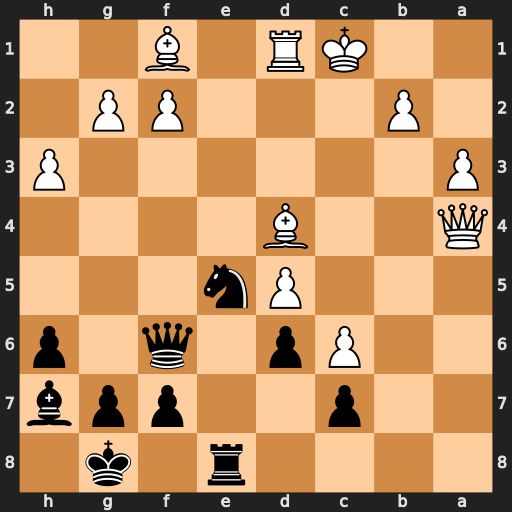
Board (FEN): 4r1k1/2p2ppb/2Pp1q1p/3Pn3/Q2B4/P6P/1P3PP1/2KR1B2
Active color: b
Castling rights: -
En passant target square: -
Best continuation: Qf4+ Rd2 Nf3 gxf3 Re1+